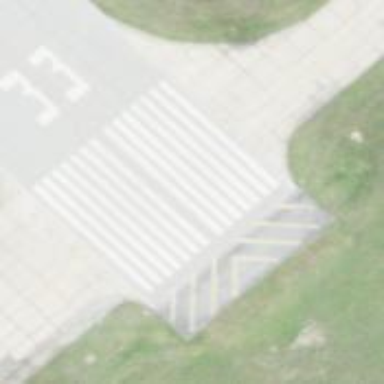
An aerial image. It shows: Image of taxiway at airport.